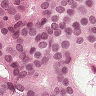
Metastatic tissue present: yes